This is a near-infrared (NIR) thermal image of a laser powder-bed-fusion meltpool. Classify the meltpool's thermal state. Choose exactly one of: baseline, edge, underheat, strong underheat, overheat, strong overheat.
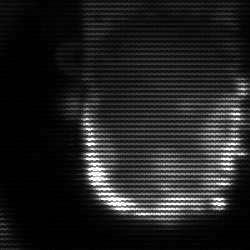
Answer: baseline